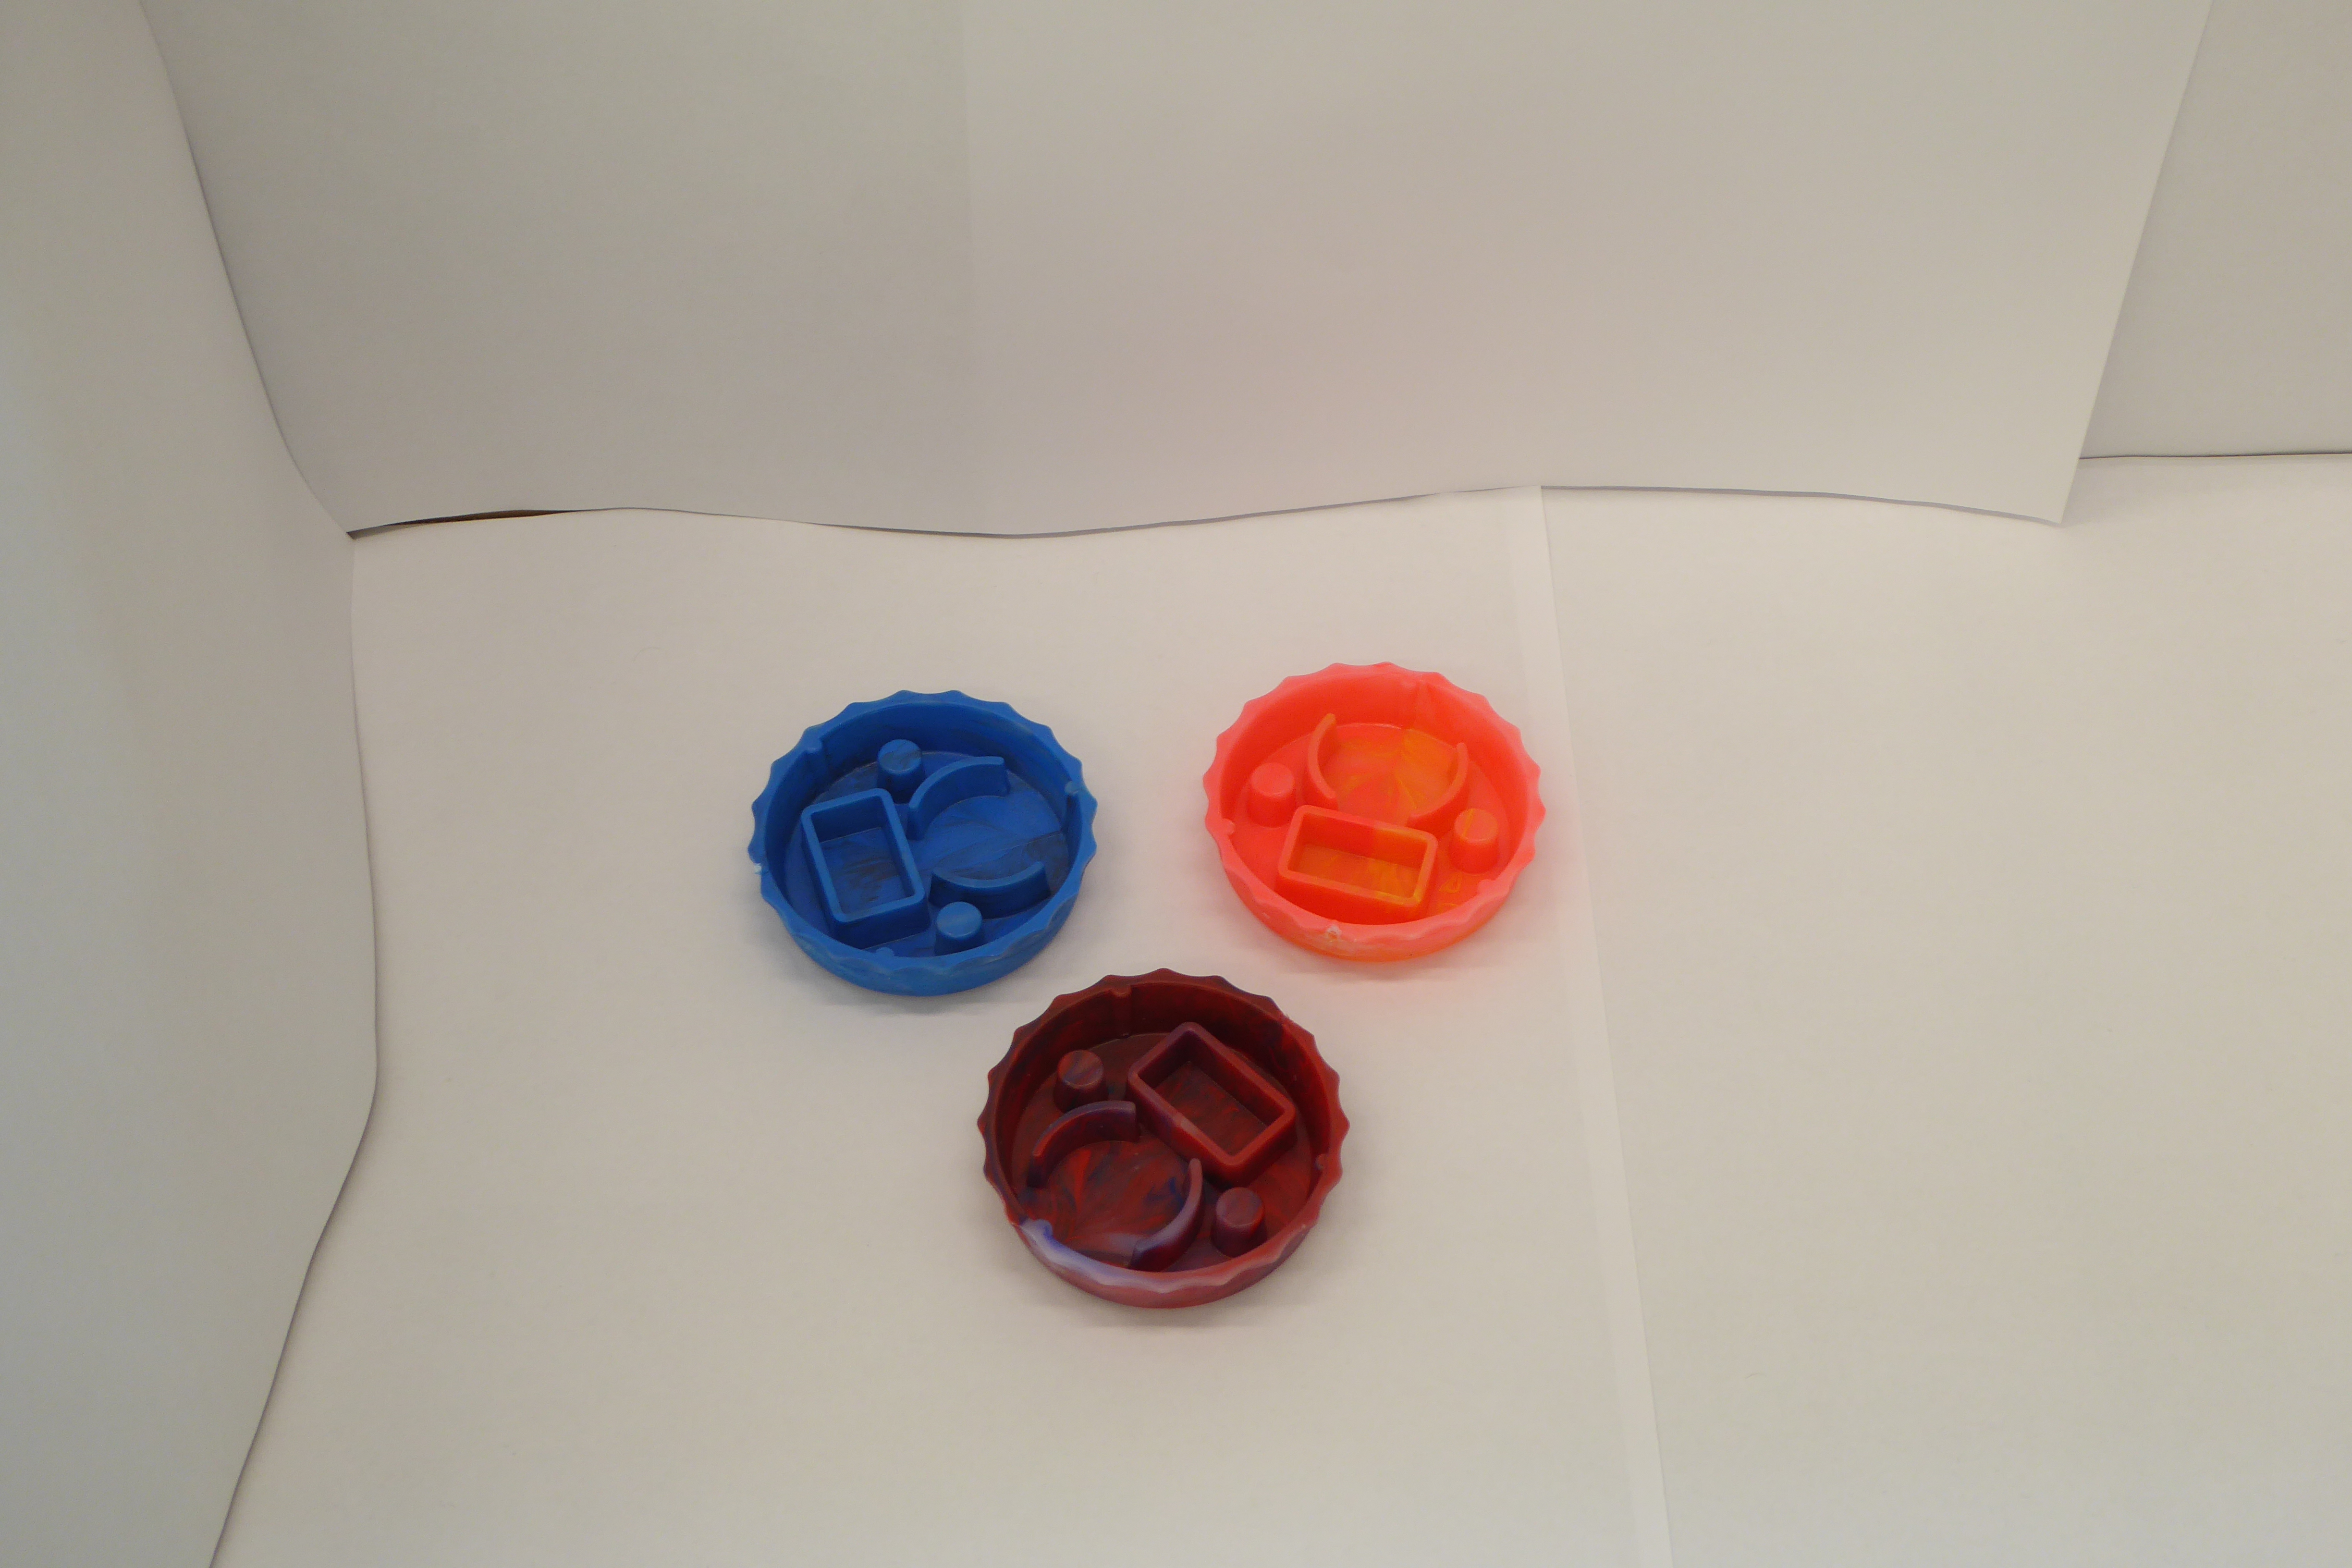
Label: Bottle Opener - Cover